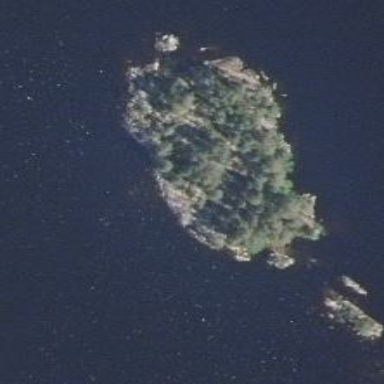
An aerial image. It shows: Islet surrounded by woodland.